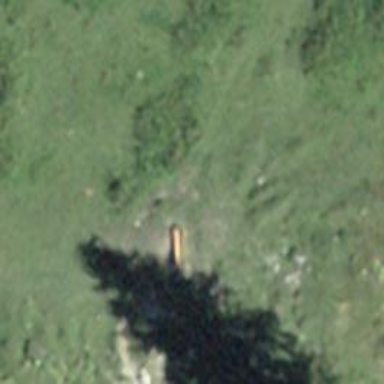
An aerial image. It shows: Bench for seating.